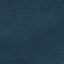
Label: Forest